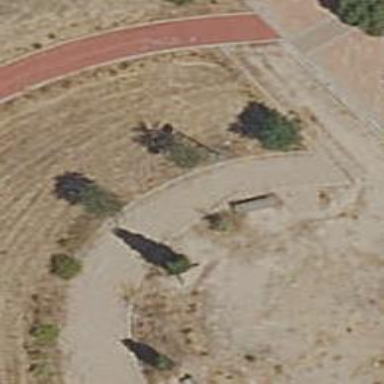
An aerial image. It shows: Bench for seating.